Brain MRI, t2w sequence, axial 2D slice.
Patient: age 39, sex M, weight 95 kg, height 1.95 m
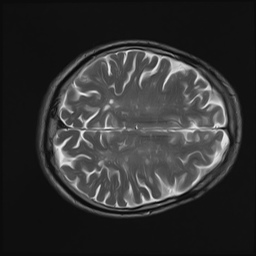